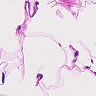
Metastatic tissue present: no